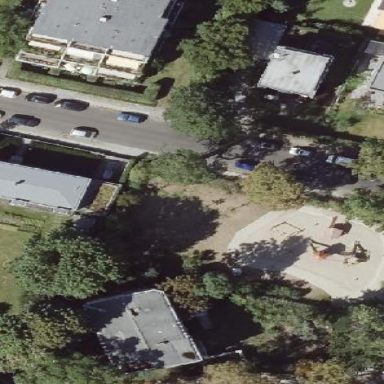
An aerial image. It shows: Playground area for leisure activities on the land.